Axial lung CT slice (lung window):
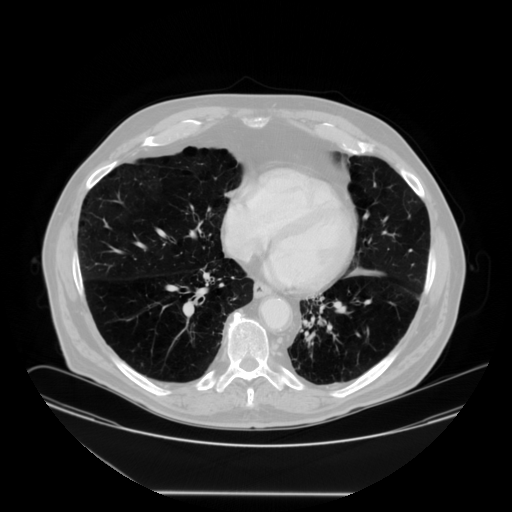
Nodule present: no